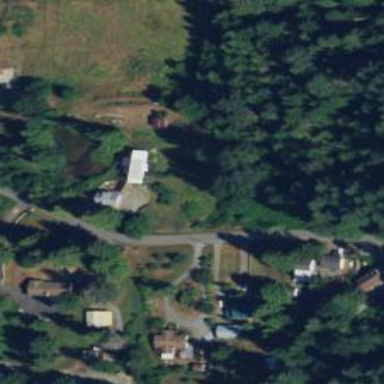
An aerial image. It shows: Driveway.